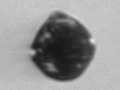
Label: Scrippsiella